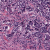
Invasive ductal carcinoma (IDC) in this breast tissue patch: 1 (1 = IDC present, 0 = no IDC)